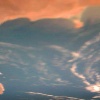
Label: water